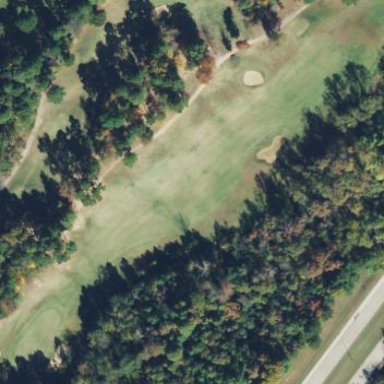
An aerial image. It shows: Golf rough area.